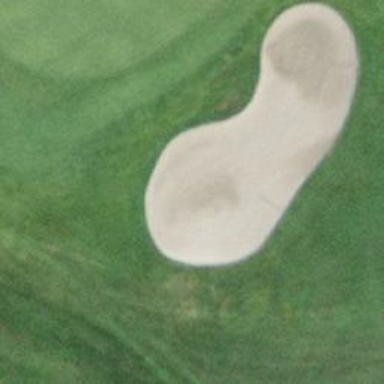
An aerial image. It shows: Sand bunker on golf course.